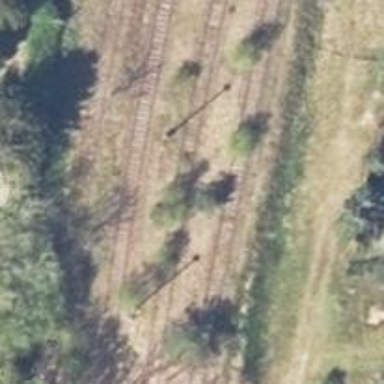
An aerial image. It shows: Disused railway siding.